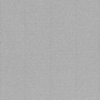
Label: dusty